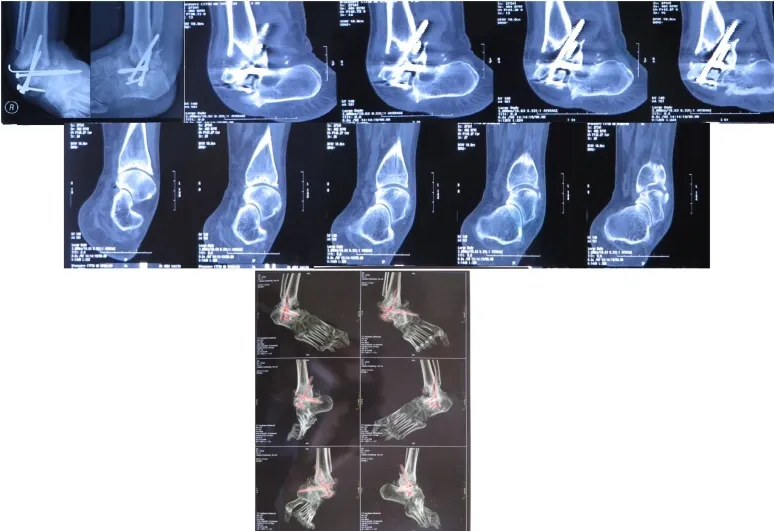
Computed Tomography (CT) Scan examination of the right foot of the first case. Destruction of tibia-fibula distal bone, talus, calcaneus and tarsal bone was observed. Hyperthrophy of metatarsal 1-5, pin on tibia with penetration soft tissue, narrowing of ankle joint, soft tissue oedema which consistent with a charcot arthropathy of right ankle-foot with pin penetration soft tissue.
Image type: radiology (ct)